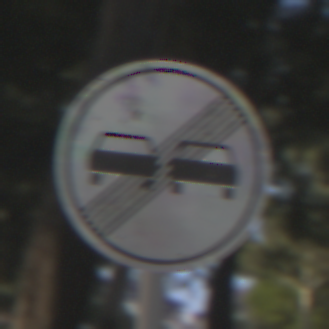
Verkehrszeichen: EndeUeberholverbot
Umgebung: Outdoor, Nature
Tageszeit: MorningAfternoon
Wetter: Clear
Licht: Natural
Jahreszeit: NotSpecified
Kontrast: HighContrast